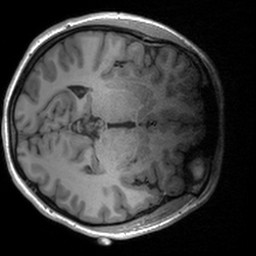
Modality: T1w
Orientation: axial
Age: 19
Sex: female
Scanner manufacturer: siemens
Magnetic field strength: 3 T
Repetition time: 1.9 s
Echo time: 0.00226 s